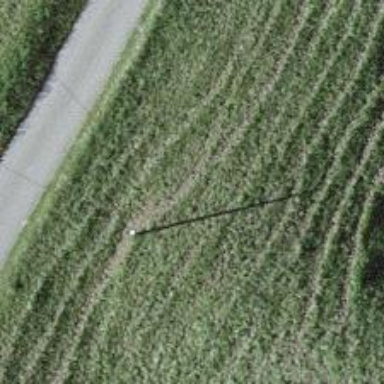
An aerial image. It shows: Utility pole used for power distribution.